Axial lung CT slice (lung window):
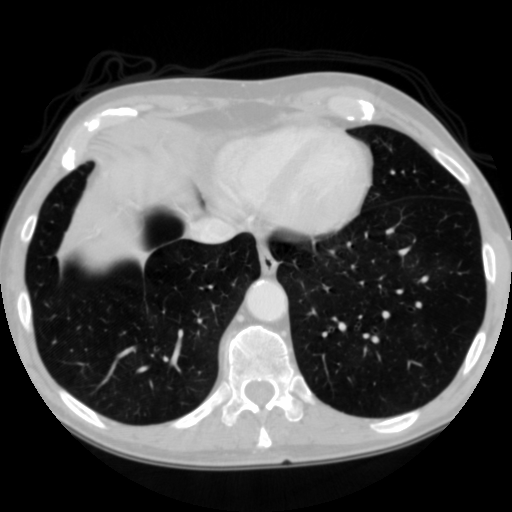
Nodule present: no